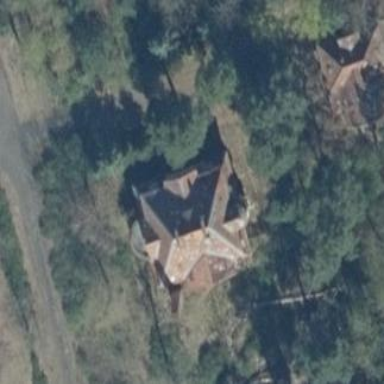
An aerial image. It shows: Historic building in ruins.